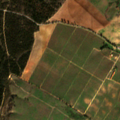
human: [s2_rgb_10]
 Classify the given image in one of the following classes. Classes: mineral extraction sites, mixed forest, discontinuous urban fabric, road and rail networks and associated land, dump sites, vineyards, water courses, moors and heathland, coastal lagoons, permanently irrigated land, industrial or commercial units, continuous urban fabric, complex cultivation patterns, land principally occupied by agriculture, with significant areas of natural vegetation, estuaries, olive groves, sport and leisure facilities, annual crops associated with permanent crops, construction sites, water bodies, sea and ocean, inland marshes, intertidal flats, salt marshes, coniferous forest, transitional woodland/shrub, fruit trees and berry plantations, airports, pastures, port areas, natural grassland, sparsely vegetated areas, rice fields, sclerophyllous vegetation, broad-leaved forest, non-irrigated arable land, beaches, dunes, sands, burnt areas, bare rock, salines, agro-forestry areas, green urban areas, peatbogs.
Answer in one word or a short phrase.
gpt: permanently irrigated land, vineyards, broad-leaved forest, natural grassland, transitional woodland/shrub